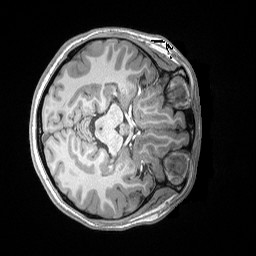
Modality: T1w
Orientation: axial
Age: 24
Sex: male
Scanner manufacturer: siemens
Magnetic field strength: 3 T
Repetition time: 2.2 s
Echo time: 0.00169 s